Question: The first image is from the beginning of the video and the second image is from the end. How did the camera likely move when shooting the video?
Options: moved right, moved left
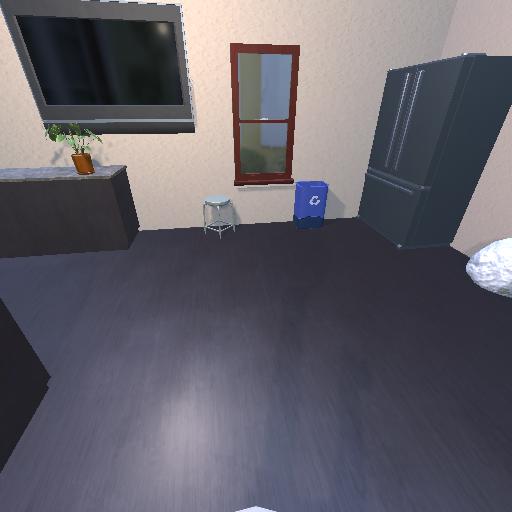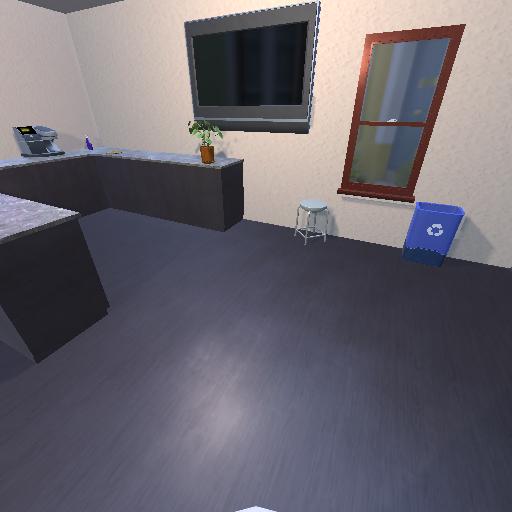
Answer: moved right